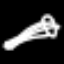
Label: pencil